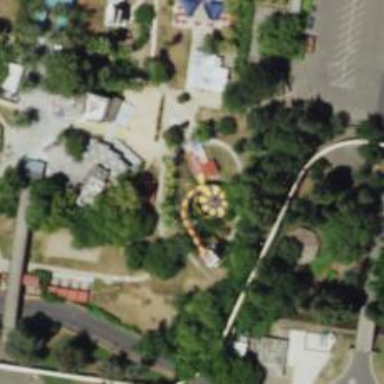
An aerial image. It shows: Water slide attraction.